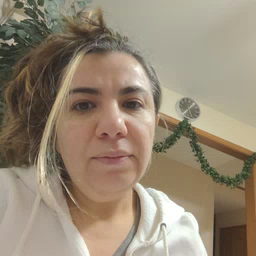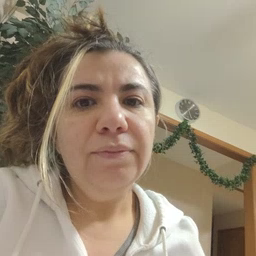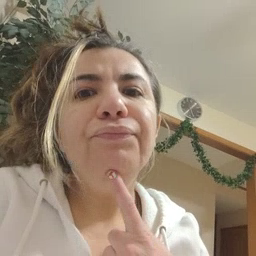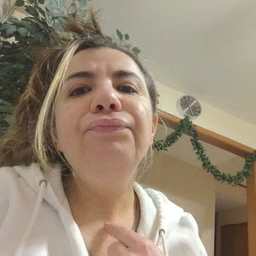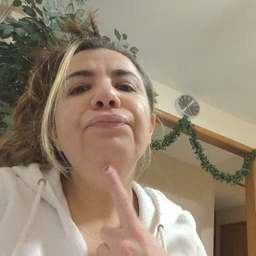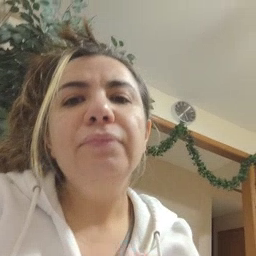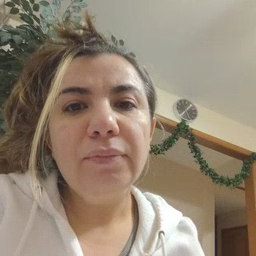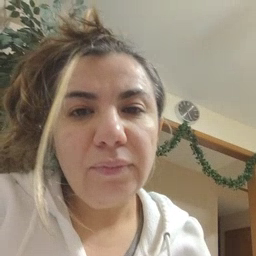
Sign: thirsty